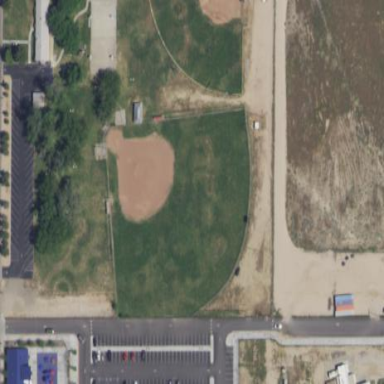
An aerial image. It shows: Baseball pitch for leisure land activities.